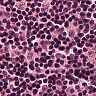
Metastatic tissue present: no